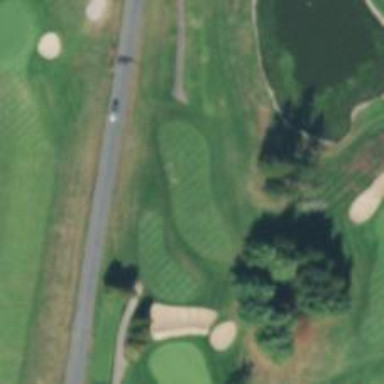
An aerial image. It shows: View of golf hole.